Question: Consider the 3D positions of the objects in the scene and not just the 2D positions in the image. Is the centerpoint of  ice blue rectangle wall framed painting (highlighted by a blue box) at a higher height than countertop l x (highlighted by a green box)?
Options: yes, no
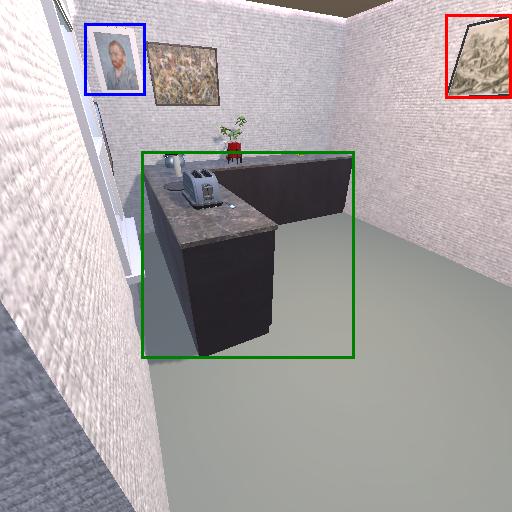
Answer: yes